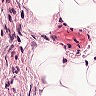
Metastatic tissue present: no